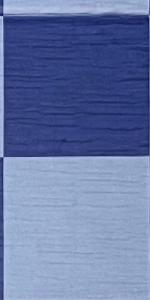
Label: Empty